Question: <URL>
I have some json that is being brought into a view via ng-repeat. I have a datepicker directive that sets a date variable in the model (I called the date 'todaysDate').

How do I show only the items that fit the date the user specifies? So let's say I have a bunch of json that looks like this, but has a variety of items with different dates.
'''
"type": "Feature",
"geometry": {
"type": "Point",
"coordinates": [-122.<PHONE>, 37.23259223224644]
},
"properties": {
"id": "0",
"date": "2014-07-12",
"time": "22:00:00",
"artist": "heheheh",
"venue": "Place",
"price": "$20"
}
'''
Let's say there's 500 items/events with different dates. I'll use the current date (aka 'today') as the default mode for items/events to show. I want the user to be able to specify which ones they want to see (should they want to see items happening in the future).
<URL>
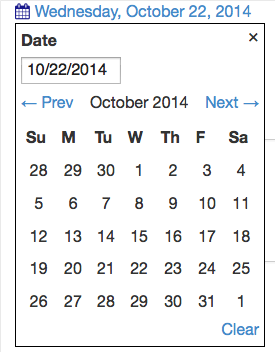
Answer: You can add a filter to your 'ng-repeat':
'''
<div ng-repeat="item in aBunchOfItems | filter: {properties: {date: '2014-07-12'}}">
'''